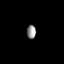
Tissue: prostate
Cell type: T cells
Senescence score: 0.3045
Nuclear area (px): 123
Mean DAPI intensity: 144.553